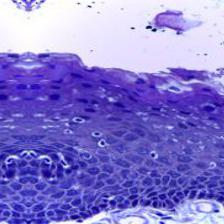
Diagnosis: Normal